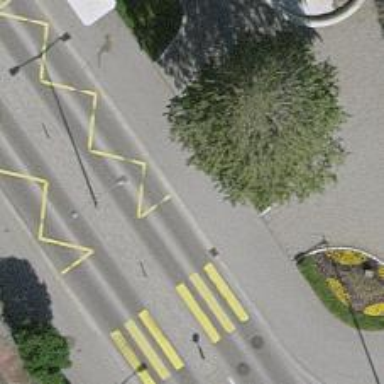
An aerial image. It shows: Sidewalk with public transport platform.